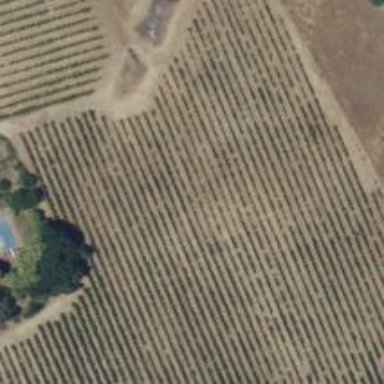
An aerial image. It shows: Vineyard growing grapes.